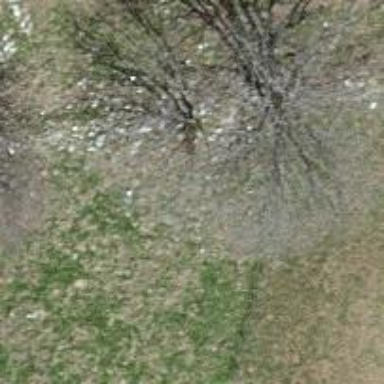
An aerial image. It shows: Beautiful tree in nature.